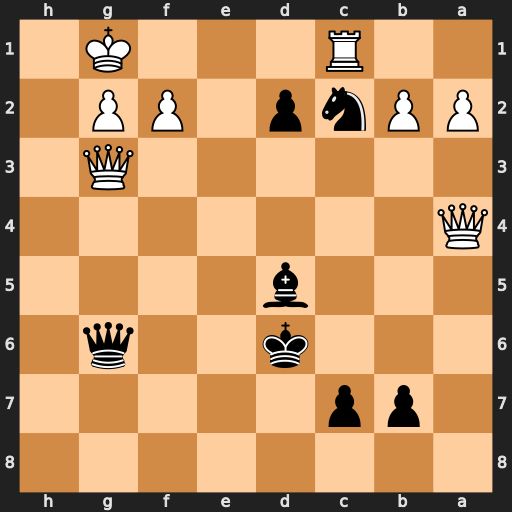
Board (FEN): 8/1pp5/3k2q1/3b4/Q7/6Q1/PPnp1PP1/2R3K1
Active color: b
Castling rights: -
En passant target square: -
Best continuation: Qxg3 fxg3 dxc1=Q+